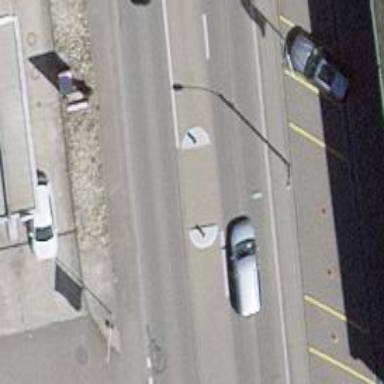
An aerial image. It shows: Unmarked crossing with pedestrian island.